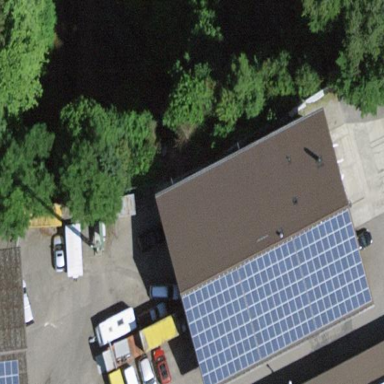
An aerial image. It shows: Garage.